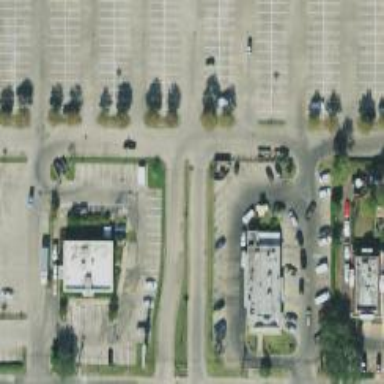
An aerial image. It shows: Parking space is available.